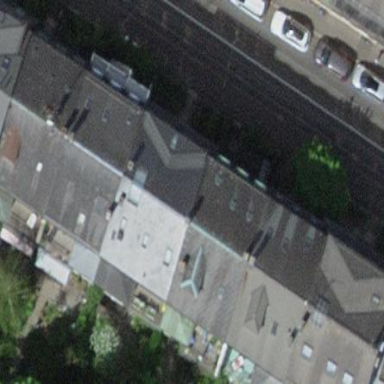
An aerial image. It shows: Terrace building.